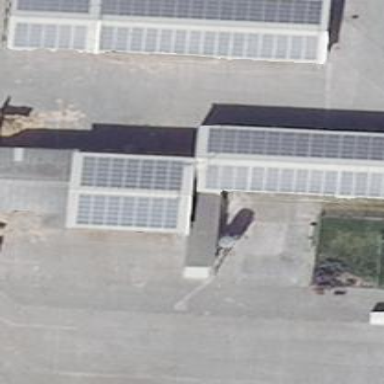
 generating electricity through photovoltaic methods."